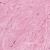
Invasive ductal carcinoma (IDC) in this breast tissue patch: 0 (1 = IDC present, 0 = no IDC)